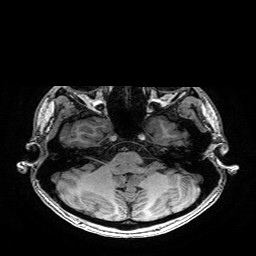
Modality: T1w
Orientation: coronal
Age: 21
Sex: female
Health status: healthy
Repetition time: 2.53 s
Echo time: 0.0034 s